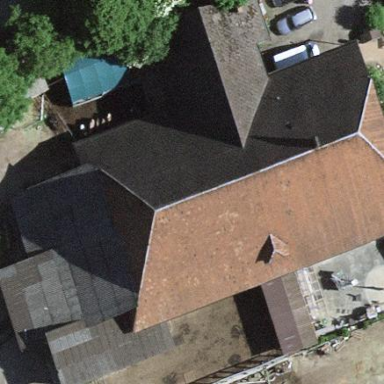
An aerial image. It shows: Farm building.